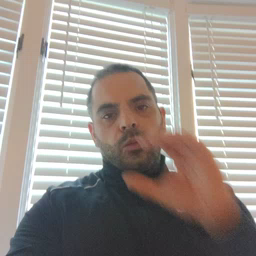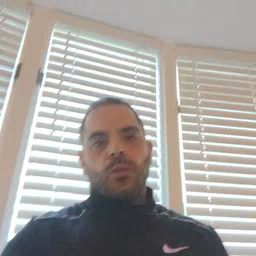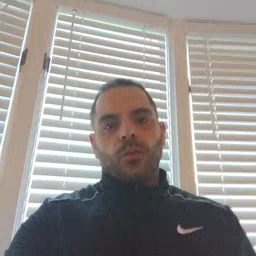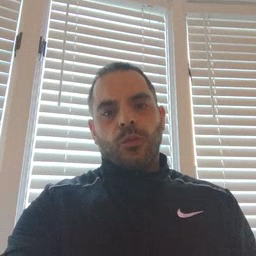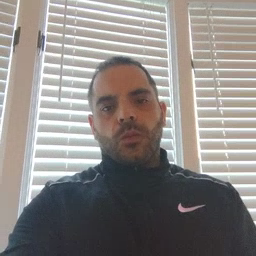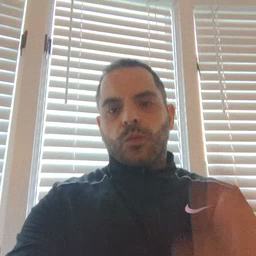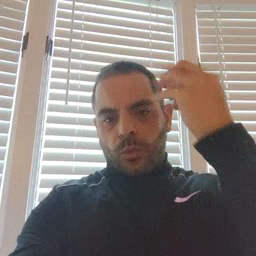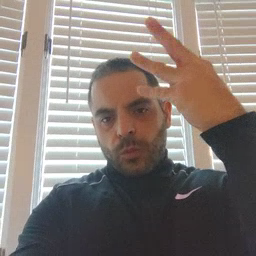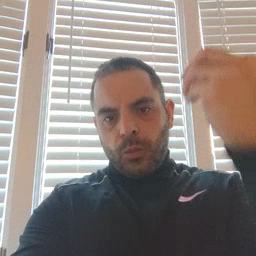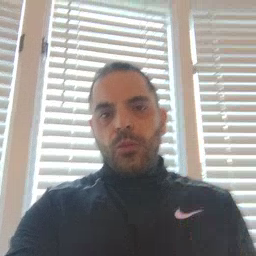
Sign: outside